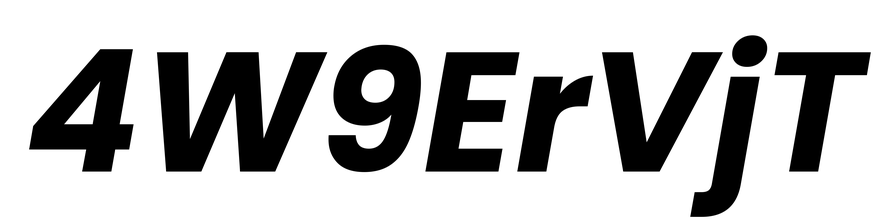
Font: Poppins-BoldItalic